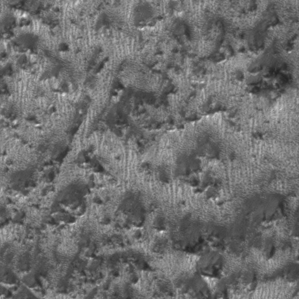
Label: frost